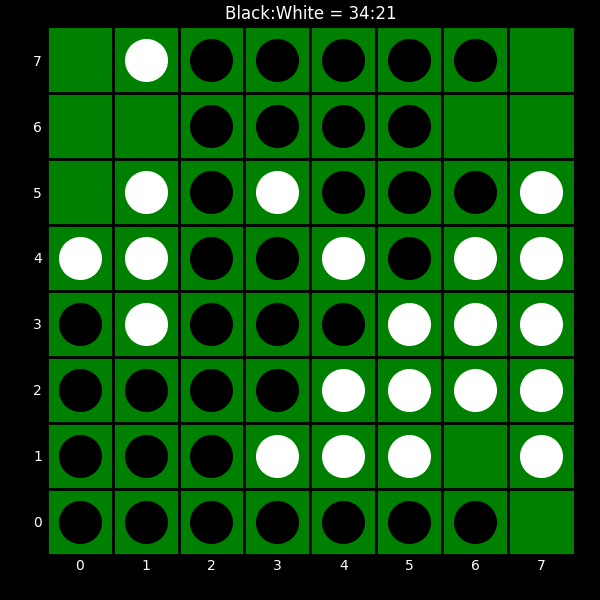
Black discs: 34
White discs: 21